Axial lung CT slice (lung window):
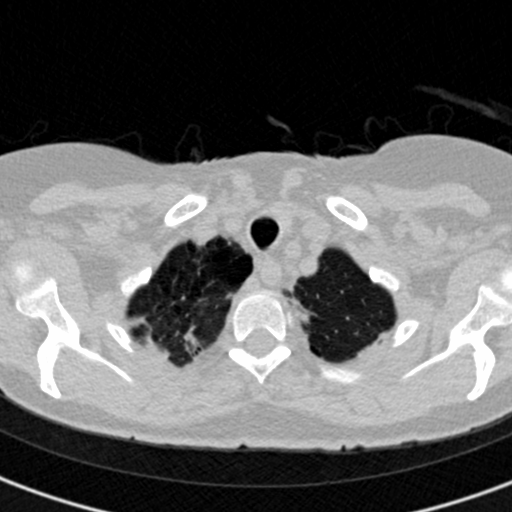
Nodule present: no